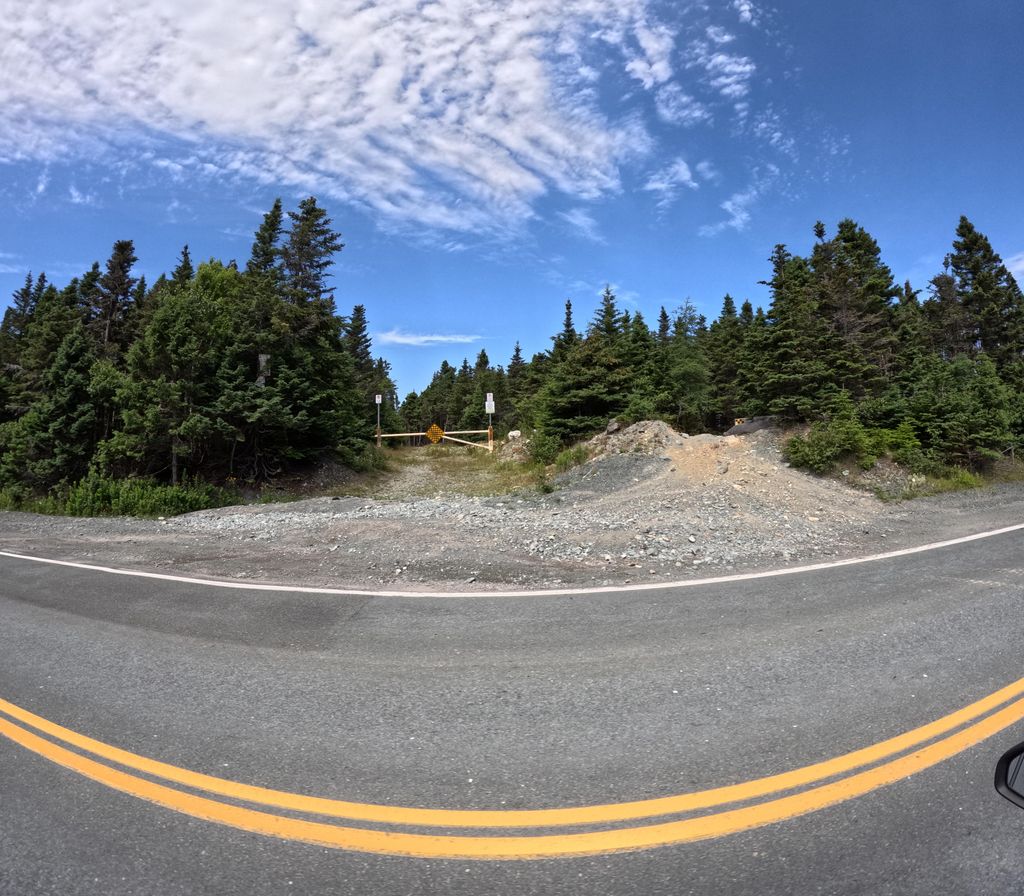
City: st_johns